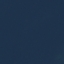
Label: SeaLake